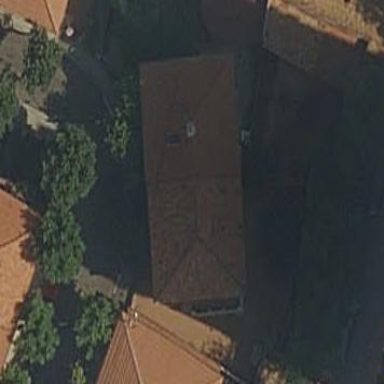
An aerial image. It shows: Simple house.